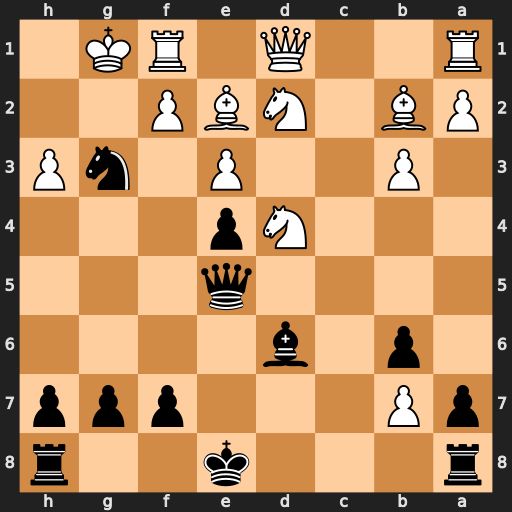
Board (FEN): r3k2r/pP3ppp/1p1b4/4q3/3Np3/1P2P1nP/PB1NBP2/R2Q1RK1
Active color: b
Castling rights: kq
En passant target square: -
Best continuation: Nxe2+ Nxe2 Qh2#